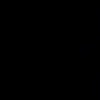
Label: space